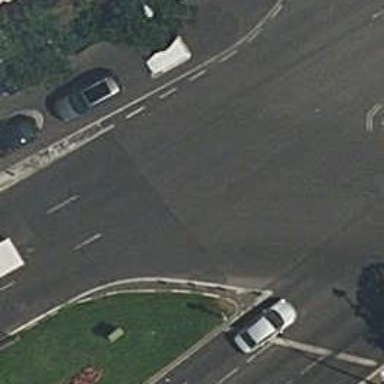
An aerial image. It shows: Asphalted primary highway with shared lane for cyclists.